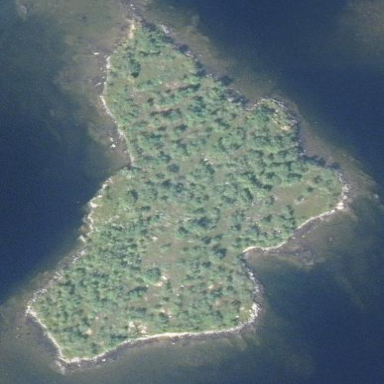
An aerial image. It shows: Islet.